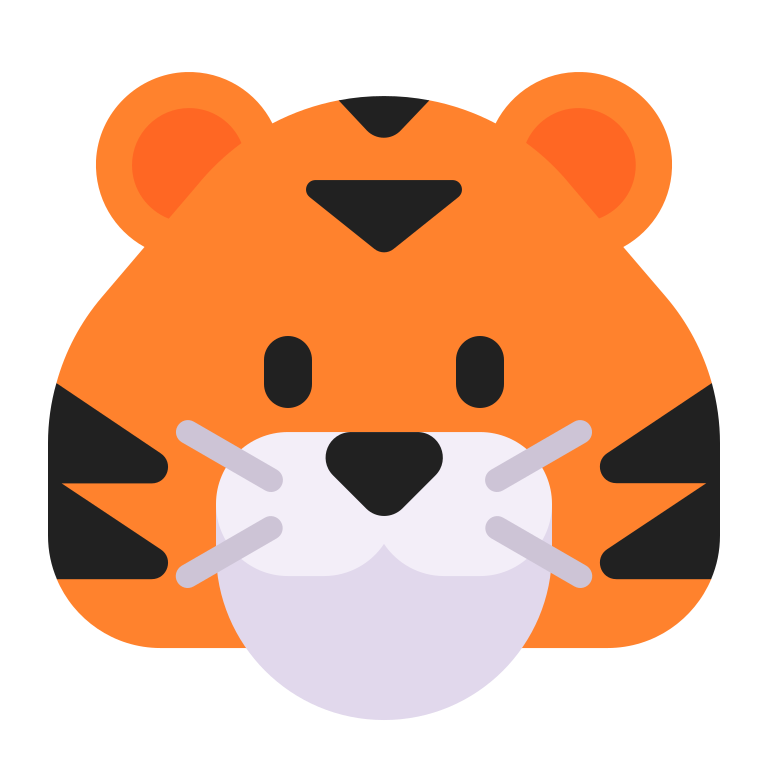
tiger face flat